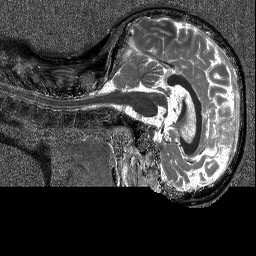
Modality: T1map
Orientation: sagittal
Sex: female